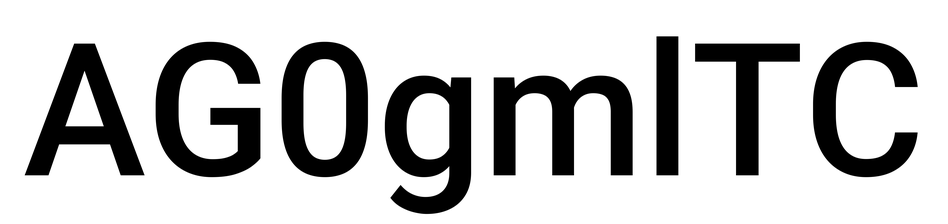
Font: Roboto_Medium